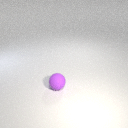
small purple rubber sphere